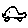
Label: car